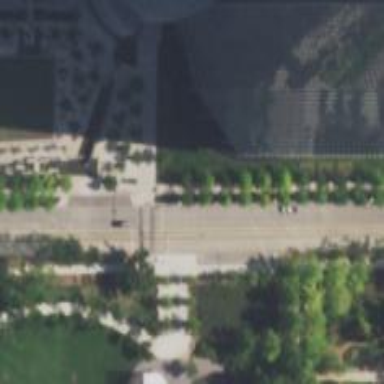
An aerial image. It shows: Secondary road with embedded tram rails.